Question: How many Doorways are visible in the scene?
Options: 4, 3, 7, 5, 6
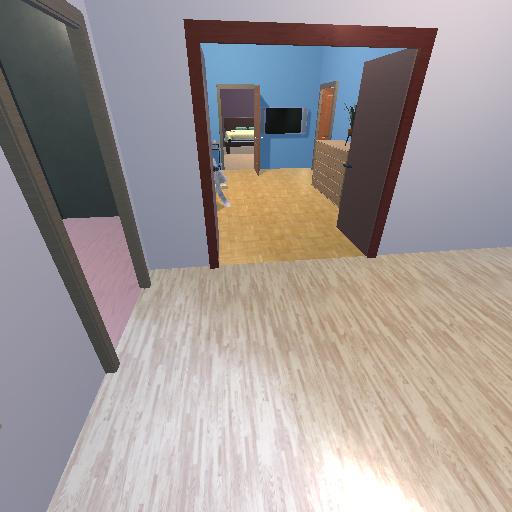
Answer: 4